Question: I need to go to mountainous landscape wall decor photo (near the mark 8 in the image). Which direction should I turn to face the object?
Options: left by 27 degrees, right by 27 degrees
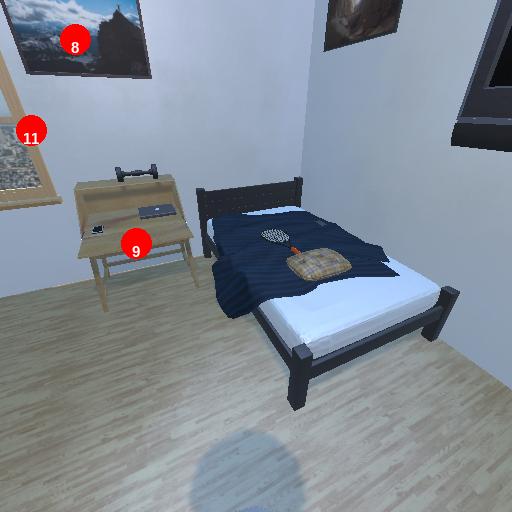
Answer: left by 27 degrees